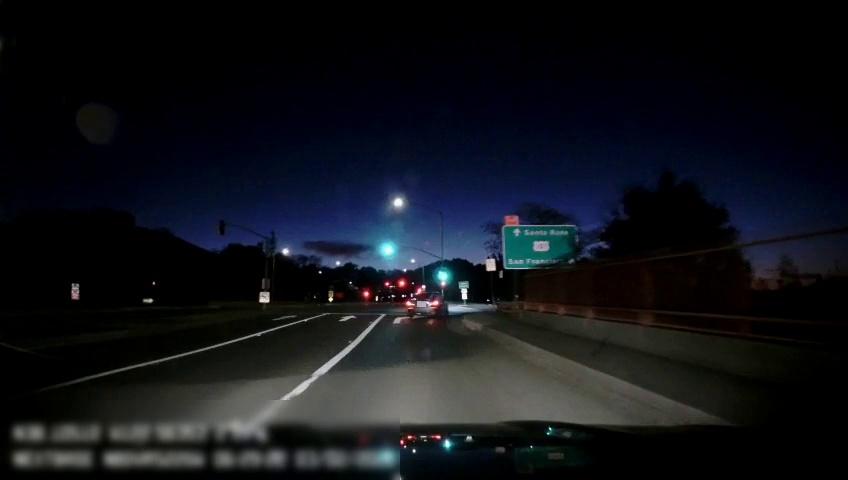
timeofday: Night
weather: Other
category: Drivable Space
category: Vehicles | Car
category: Lanes | Current Lane
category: Lanes | Alternate Lane
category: Traffic | Signs
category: Traffic | Signs
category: Traffic | Signs
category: Traffic | Signs
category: Traffic | Signs